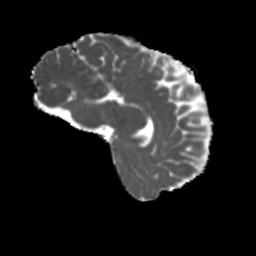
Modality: MD
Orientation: sagittal
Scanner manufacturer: siemens
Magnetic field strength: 3 T
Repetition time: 4 s
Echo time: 0.0594 s